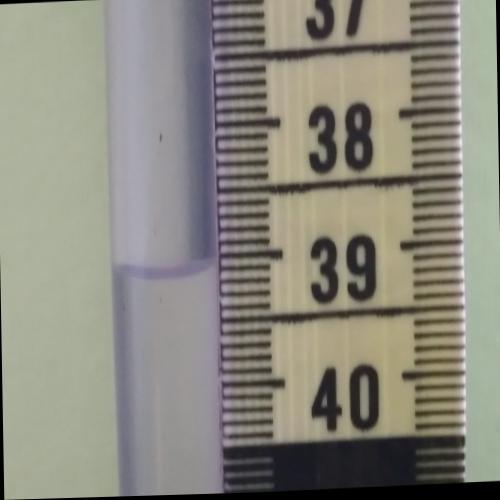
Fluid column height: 39.1 cm